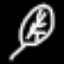
Label: leaf